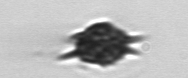
Label: Dictyocha